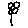
Label: flower